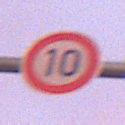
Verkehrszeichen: Geschwindigkeit10
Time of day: SunriseSunset
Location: Outdoor (Urban)
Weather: PartlyCloudy
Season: NotSpecified
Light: Natural